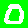
Digit: 0